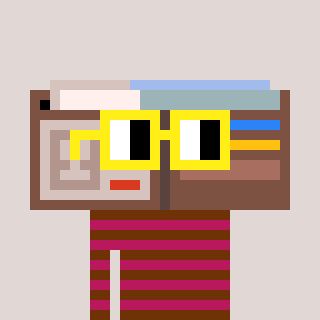
a pixel art character with square yellow glasses, a wallet-shaped head and a darkpink-colored body on a warm background